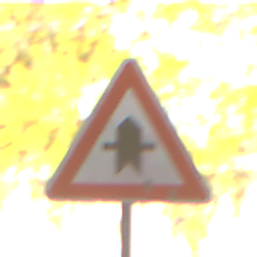
Verkehrszeichen: Vorfahrt
Umgebung: Outdoor, Suburban
Tageszeit: MorningAfternoon
Wetter: PartlyCloudy
Licht: Natural
Jahreszeit: NotSpecified
Kontrast: MediumContrast